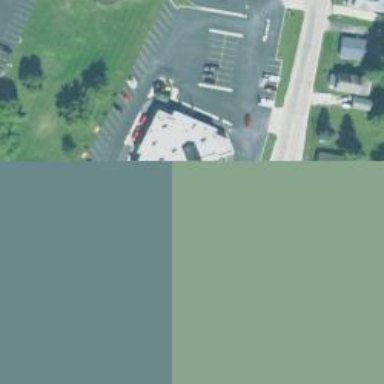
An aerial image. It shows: Convenience shop.